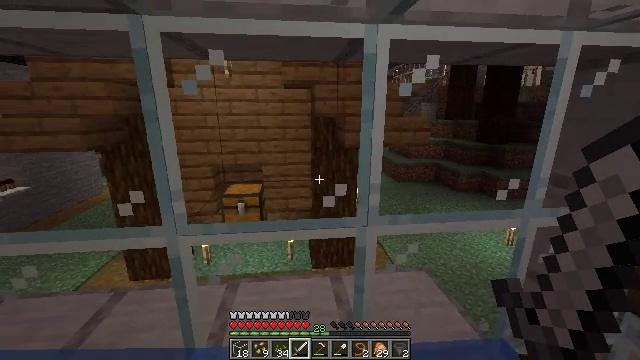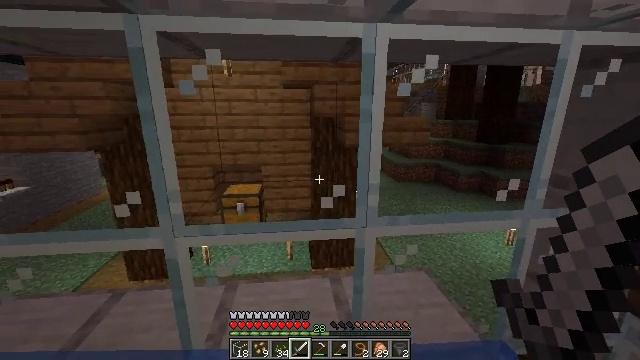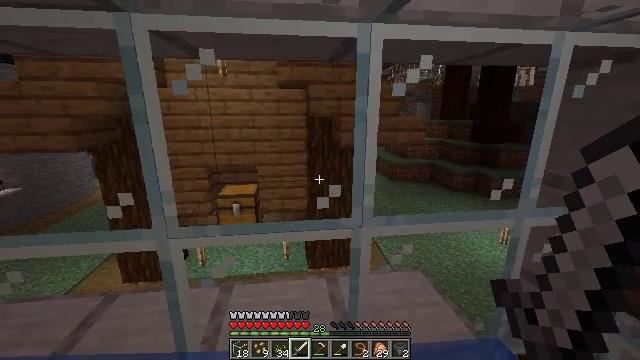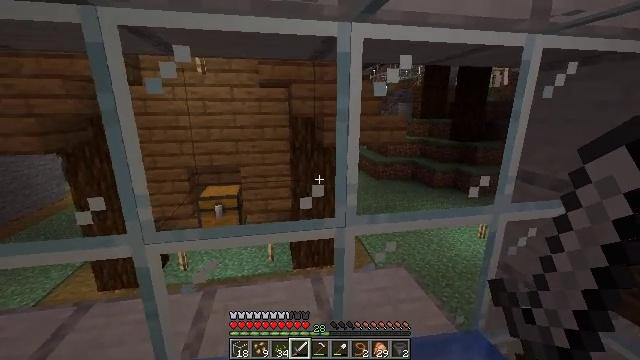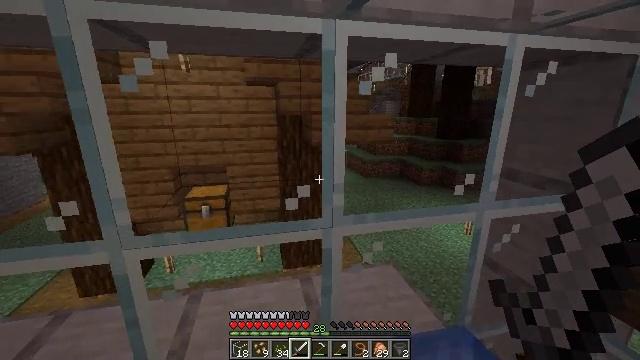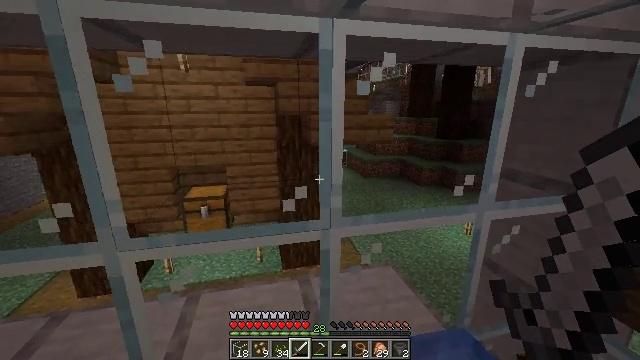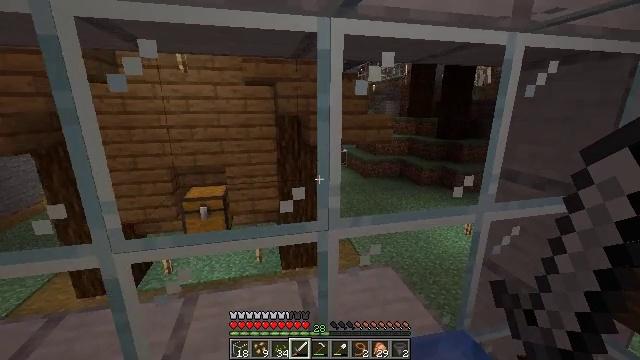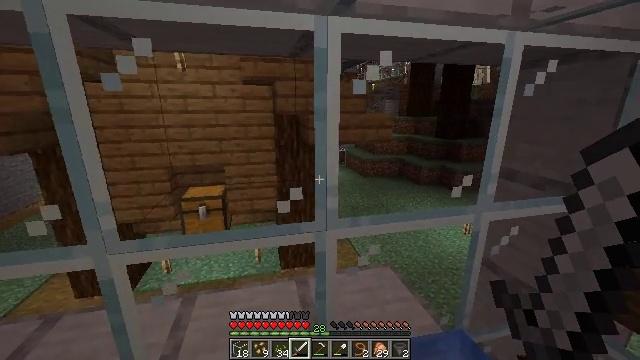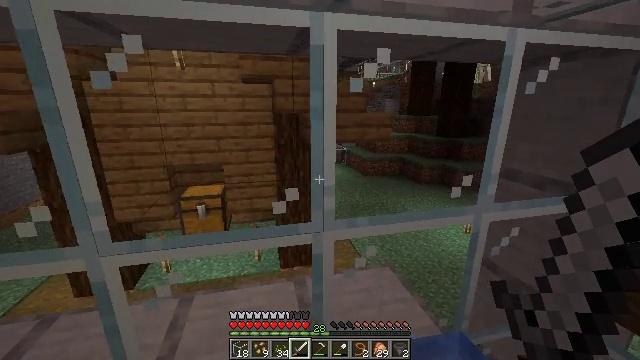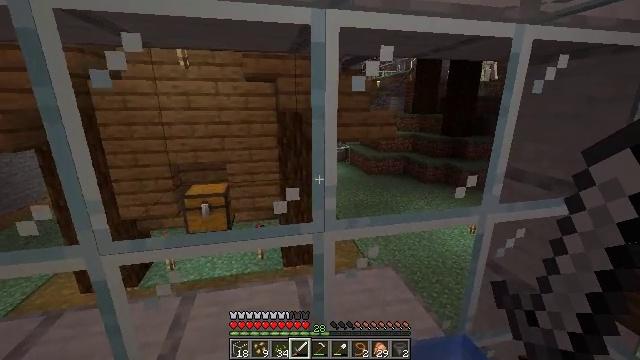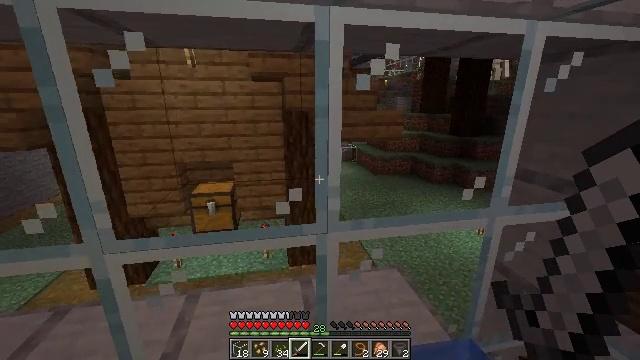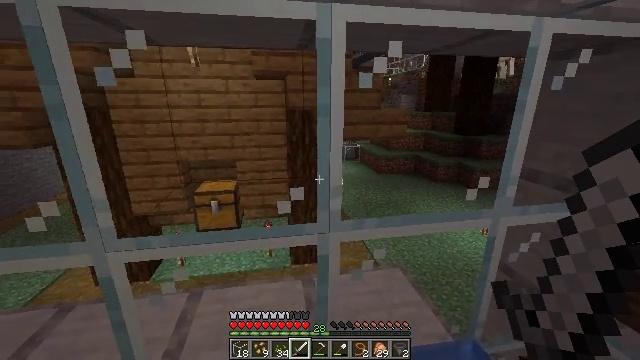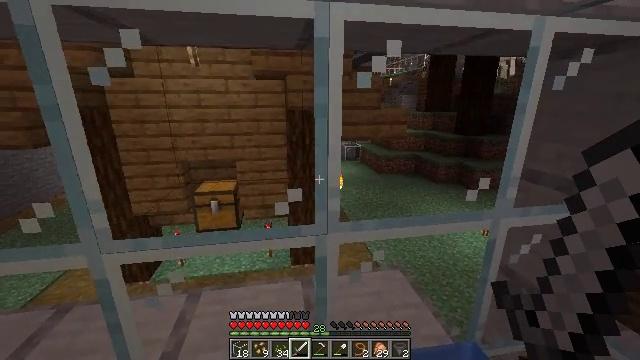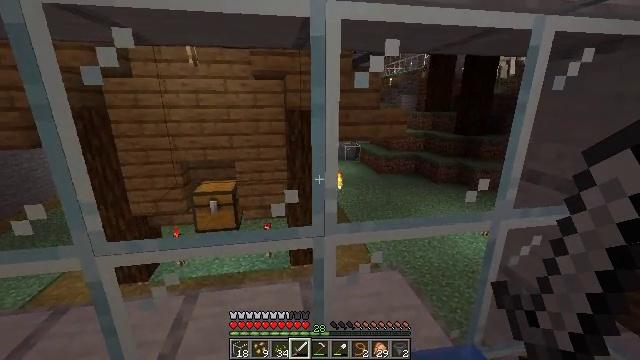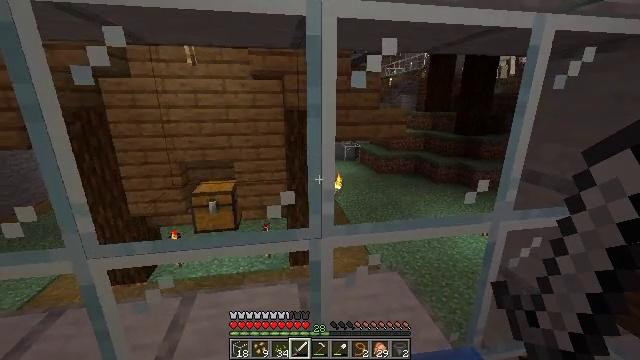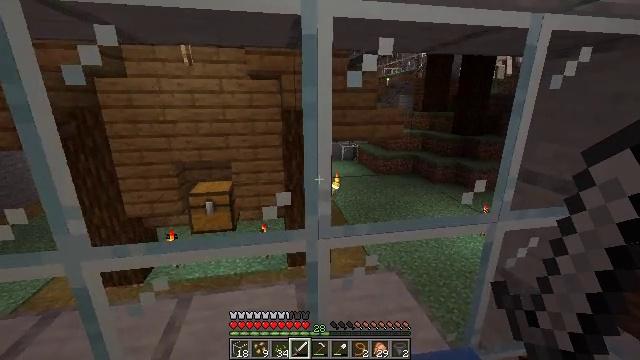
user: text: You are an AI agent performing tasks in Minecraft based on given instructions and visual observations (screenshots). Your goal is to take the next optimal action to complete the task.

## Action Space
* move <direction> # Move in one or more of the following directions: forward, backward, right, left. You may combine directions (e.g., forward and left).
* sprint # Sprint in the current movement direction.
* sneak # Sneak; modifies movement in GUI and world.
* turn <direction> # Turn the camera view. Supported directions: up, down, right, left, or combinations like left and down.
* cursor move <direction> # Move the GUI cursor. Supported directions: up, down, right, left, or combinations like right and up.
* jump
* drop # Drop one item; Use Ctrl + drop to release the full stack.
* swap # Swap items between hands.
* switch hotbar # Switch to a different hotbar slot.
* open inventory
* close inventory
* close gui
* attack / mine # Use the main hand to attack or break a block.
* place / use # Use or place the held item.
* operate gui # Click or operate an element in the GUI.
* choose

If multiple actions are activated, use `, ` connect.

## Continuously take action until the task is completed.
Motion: motion action
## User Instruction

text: Shatter the glass to collect it.
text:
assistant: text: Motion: no_op
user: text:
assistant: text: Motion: no_op
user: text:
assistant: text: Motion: turn right
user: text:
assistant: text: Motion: turn right
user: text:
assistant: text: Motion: no_op
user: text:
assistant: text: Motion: no_op
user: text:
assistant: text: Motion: no_op
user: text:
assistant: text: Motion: no_op
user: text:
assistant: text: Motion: no_op
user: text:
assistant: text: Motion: turn left
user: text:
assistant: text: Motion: no_op
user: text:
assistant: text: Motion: no_op
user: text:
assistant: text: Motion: no_op
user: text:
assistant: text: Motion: no_op
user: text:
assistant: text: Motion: no_op
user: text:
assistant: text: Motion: turn right and down
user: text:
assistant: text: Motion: turn right and down
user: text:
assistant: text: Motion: turn right and down
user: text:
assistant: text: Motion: turn right
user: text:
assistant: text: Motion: turn right
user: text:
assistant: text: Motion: turn right
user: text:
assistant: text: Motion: turn right
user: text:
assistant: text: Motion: turn right
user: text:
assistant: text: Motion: move forward, turn right
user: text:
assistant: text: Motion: move forward and move right
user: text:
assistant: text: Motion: move forward and move right
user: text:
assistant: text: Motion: move forward and move right
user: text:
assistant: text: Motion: move forward and move right
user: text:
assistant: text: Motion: move forward and move right
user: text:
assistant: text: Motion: move forward and move right